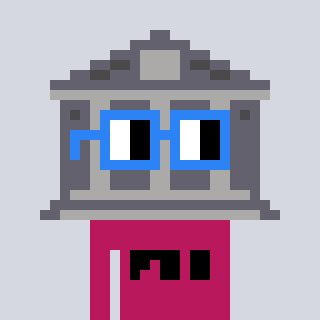
a pixel art character with square blue glasses, a bank-shaped head and a darkpink-colored body on a cool background